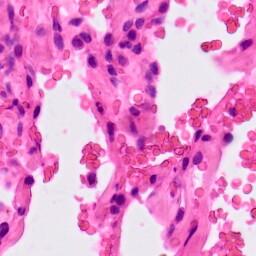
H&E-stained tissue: Lung